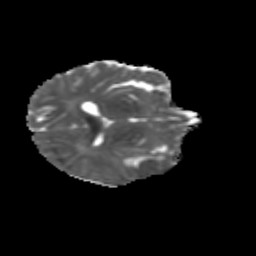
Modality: MD
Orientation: axial
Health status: ill
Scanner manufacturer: siemens
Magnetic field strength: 3 T
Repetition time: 13.7 s
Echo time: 0.098 s